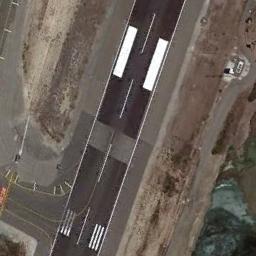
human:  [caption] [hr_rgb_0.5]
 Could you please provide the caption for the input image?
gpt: The runway goes through the clearing and several touchdown zone markings and aiming point markings are on the runway .

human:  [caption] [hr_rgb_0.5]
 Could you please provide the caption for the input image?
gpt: The runway is on the bare land next to the grass .

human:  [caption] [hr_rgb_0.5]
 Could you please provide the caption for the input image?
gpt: Next to the runway is brown bare ground with white short and thick markings on the runway .

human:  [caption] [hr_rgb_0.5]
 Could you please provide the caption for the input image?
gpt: The grass is beside the runway .

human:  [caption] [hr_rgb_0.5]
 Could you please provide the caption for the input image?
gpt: There are brown bare land beside the runway .